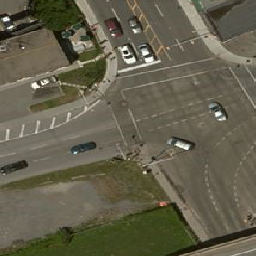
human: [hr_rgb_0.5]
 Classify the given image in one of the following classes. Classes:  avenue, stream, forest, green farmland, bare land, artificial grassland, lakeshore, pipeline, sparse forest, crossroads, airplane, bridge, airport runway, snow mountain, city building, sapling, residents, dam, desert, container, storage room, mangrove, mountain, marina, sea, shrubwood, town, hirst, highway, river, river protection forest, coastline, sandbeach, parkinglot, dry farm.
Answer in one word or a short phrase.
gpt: crossroads